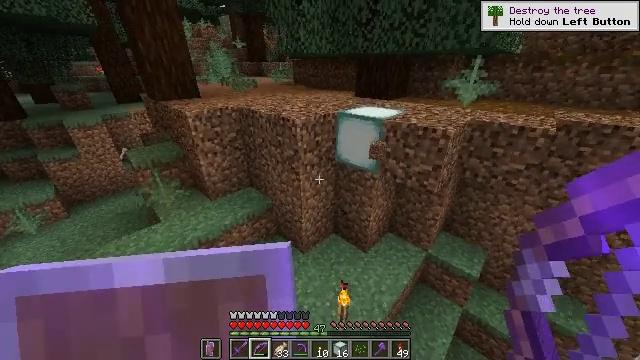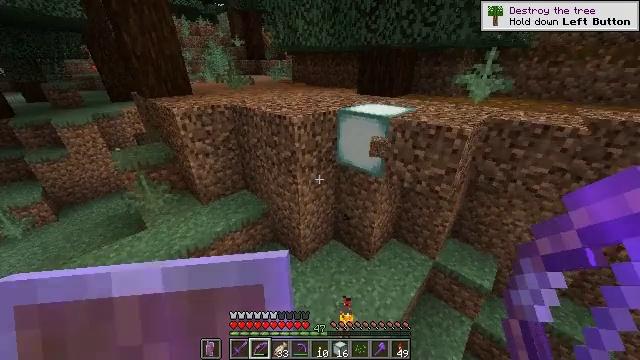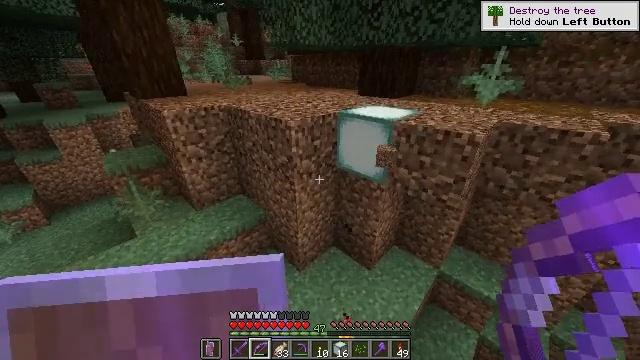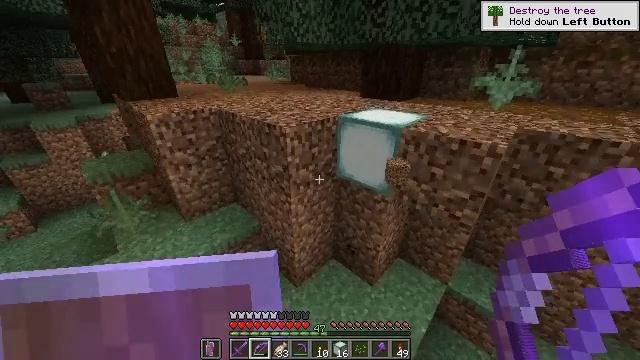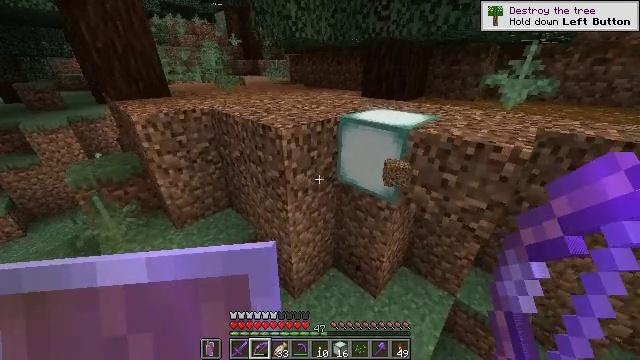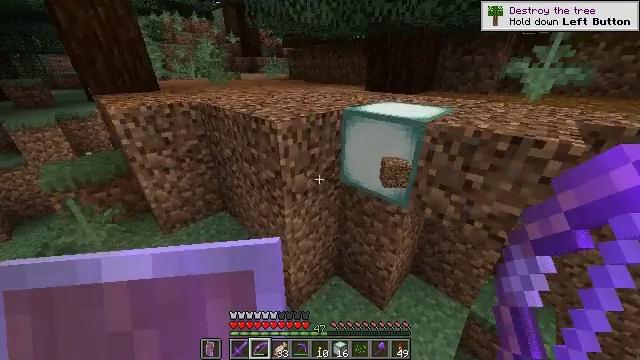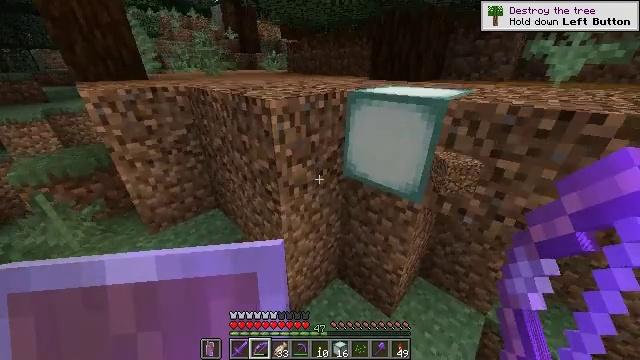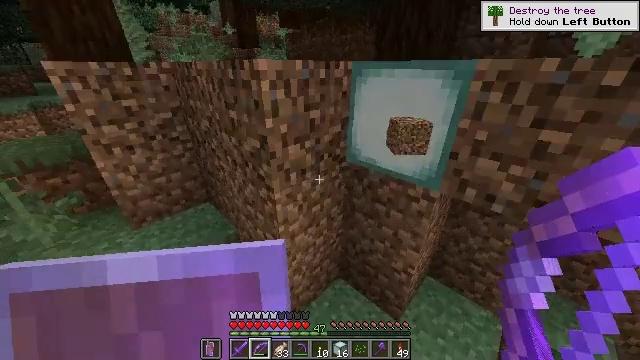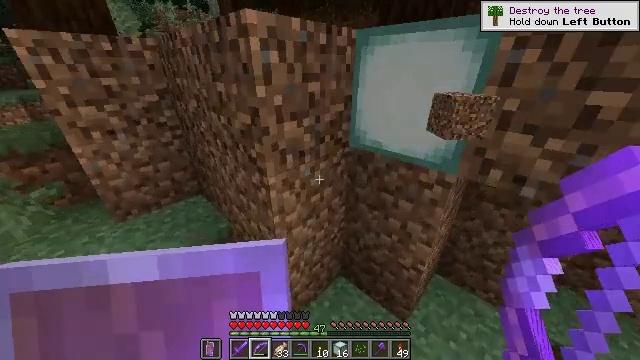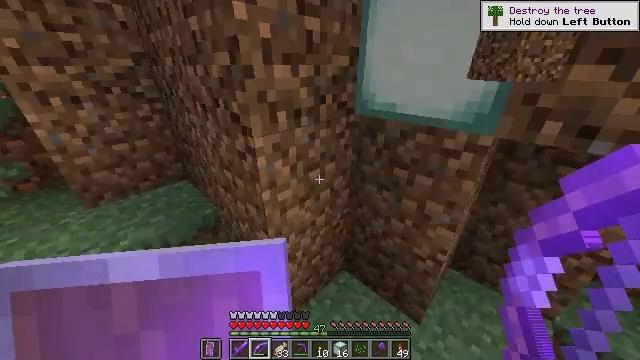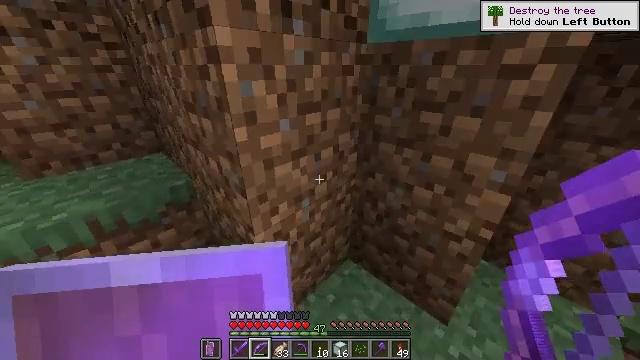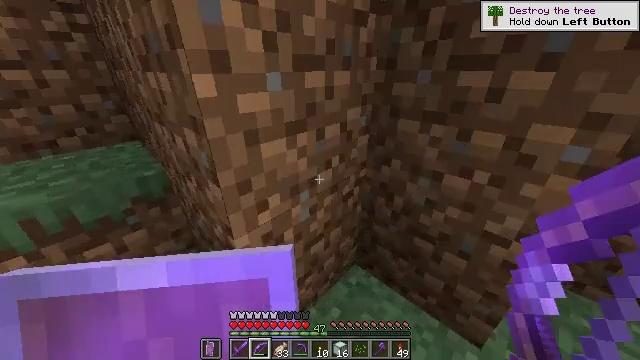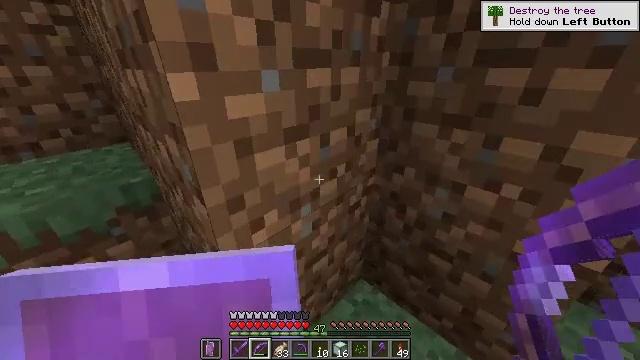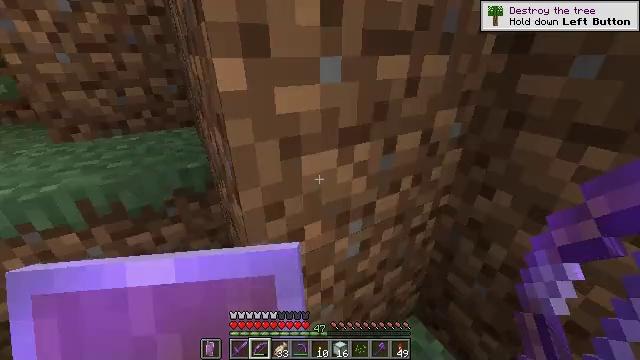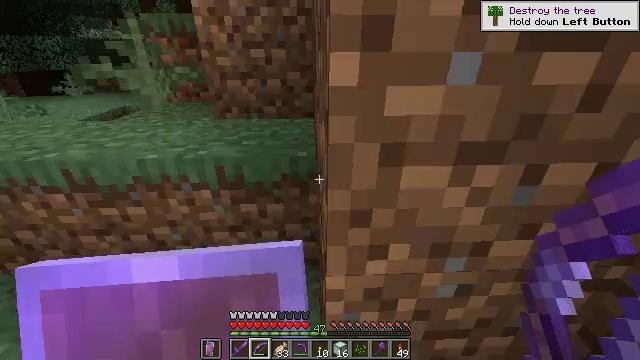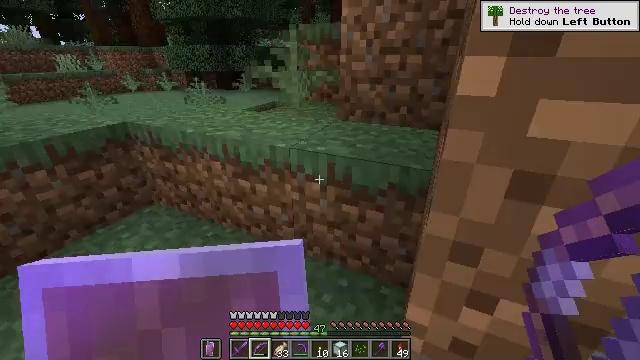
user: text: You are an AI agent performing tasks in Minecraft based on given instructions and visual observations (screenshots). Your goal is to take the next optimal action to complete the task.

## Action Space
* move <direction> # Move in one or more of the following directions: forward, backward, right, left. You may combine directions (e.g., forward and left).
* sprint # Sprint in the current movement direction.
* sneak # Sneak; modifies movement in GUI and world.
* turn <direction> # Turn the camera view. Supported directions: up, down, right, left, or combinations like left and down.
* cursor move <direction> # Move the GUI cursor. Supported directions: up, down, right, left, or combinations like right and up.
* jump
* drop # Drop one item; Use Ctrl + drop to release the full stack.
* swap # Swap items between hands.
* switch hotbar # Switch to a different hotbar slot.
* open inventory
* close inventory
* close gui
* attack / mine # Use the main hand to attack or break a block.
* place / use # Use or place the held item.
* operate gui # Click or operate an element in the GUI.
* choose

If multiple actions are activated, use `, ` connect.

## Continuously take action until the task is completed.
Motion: motion action
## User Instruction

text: Dig out coarse dirt.
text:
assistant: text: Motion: move forward, sprint, jump
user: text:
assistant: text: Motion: move forward, sprint, jump
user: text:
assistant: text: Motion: move forward, sprint, jump
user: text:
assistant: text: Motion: move forward, sprint, jump
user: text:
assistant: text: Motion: move forward, sprint, jump
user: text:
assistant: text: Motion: move forward, sprint, jump
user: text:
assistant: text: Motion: move forward, sprint, jump
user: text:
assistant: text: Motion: move forward, sprint, jump
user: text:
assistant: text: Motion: move forward, sprint
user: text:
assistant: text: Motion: move forward
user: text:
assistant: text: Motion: no_op
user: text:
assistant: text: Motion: no_op
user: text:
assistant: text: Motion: turn left
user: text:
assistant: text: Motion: turn left
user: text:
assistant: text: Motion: turn left and up
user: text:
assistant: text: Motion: turn left and up
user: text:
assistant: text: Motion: move left, turn left and up
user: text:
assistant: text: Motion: move left
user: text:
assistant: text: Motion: move left
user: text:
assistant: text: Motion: move left
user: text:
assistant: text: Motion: move forward and move left, turn right
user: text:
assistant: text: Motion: move forward and move left, turn right and up
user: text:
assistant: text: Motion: move forward, turn right
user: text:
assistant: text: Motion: move forward
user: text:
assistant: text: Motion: move forward
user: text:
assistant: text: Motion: move forward, turn right
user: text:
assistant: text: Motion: move forward, turn right
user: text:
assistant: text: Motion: move forward, turn right
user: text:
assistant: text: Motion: move forward, turn right
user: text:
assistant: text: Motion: move forward, turn right